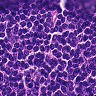
Metastatic tissue present: no